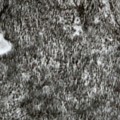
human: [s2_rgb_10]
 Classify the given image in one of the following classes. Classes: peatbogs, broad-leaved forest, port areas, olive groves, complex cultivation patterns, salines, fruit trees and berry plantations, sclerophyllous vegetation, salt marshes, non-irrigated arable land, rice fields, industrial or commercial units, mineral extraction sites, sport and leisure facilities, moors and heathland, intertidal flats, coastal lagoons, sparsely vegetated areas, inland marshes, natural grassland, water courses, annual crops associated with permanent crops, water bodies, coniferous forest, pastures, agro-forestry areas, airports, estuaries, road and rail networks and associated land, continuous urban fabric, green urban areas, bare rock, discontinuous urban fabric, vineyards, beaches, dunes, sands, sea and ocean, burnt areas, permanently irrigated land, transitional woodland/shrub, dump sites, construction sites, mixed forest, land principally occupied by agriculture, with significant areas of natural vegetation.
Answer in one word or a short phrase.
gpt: coniferous forest, bare rock